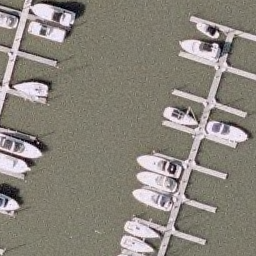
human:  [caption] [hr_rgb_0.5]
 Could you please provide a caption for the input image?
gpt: Many boats docked neatly at the harbor and some positions are free .

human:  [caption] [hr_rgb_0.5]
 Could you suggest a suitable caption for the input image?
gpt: Many boats docked neatly at the harbor and the water is turbid .

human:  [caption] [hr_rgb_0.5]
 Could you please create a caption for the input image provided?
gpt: Lots of boats docked at the harbor and the water is turbid .

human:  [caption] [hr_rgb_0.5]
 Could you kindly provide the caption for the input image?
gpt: Lots of boats docked neatly at the harbor .

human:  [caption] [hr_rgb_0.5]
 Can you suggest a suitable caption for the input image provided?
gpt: Lots of boats docked neatly at the harbor and some positions are free .